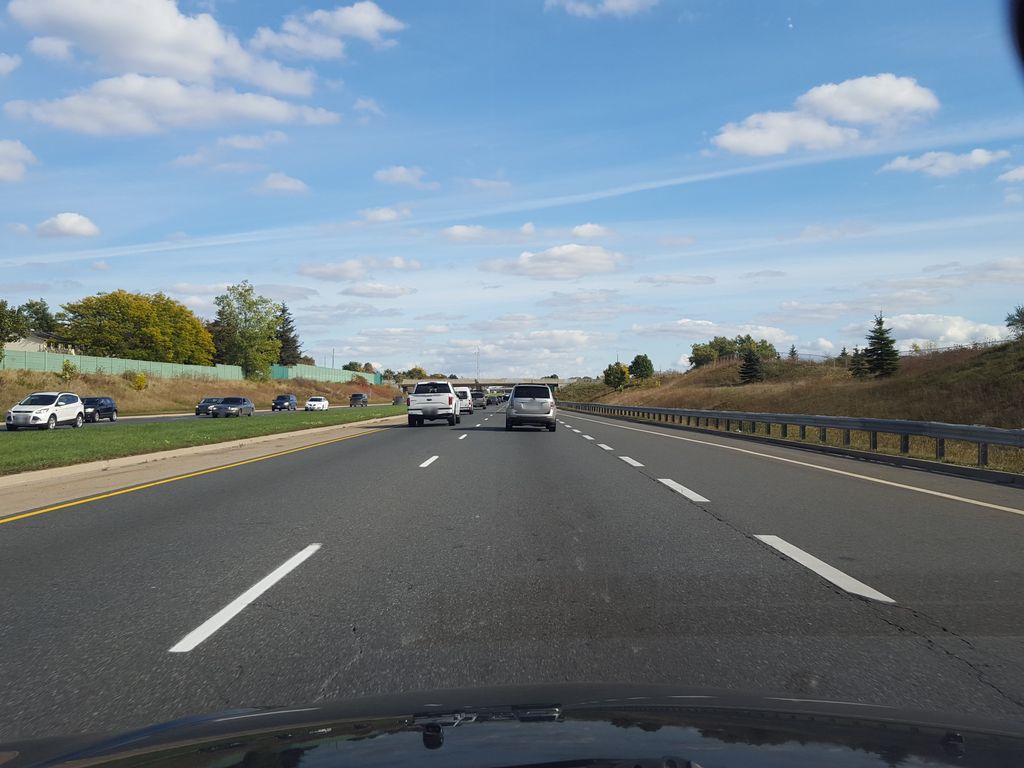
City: hamilton